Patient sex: F
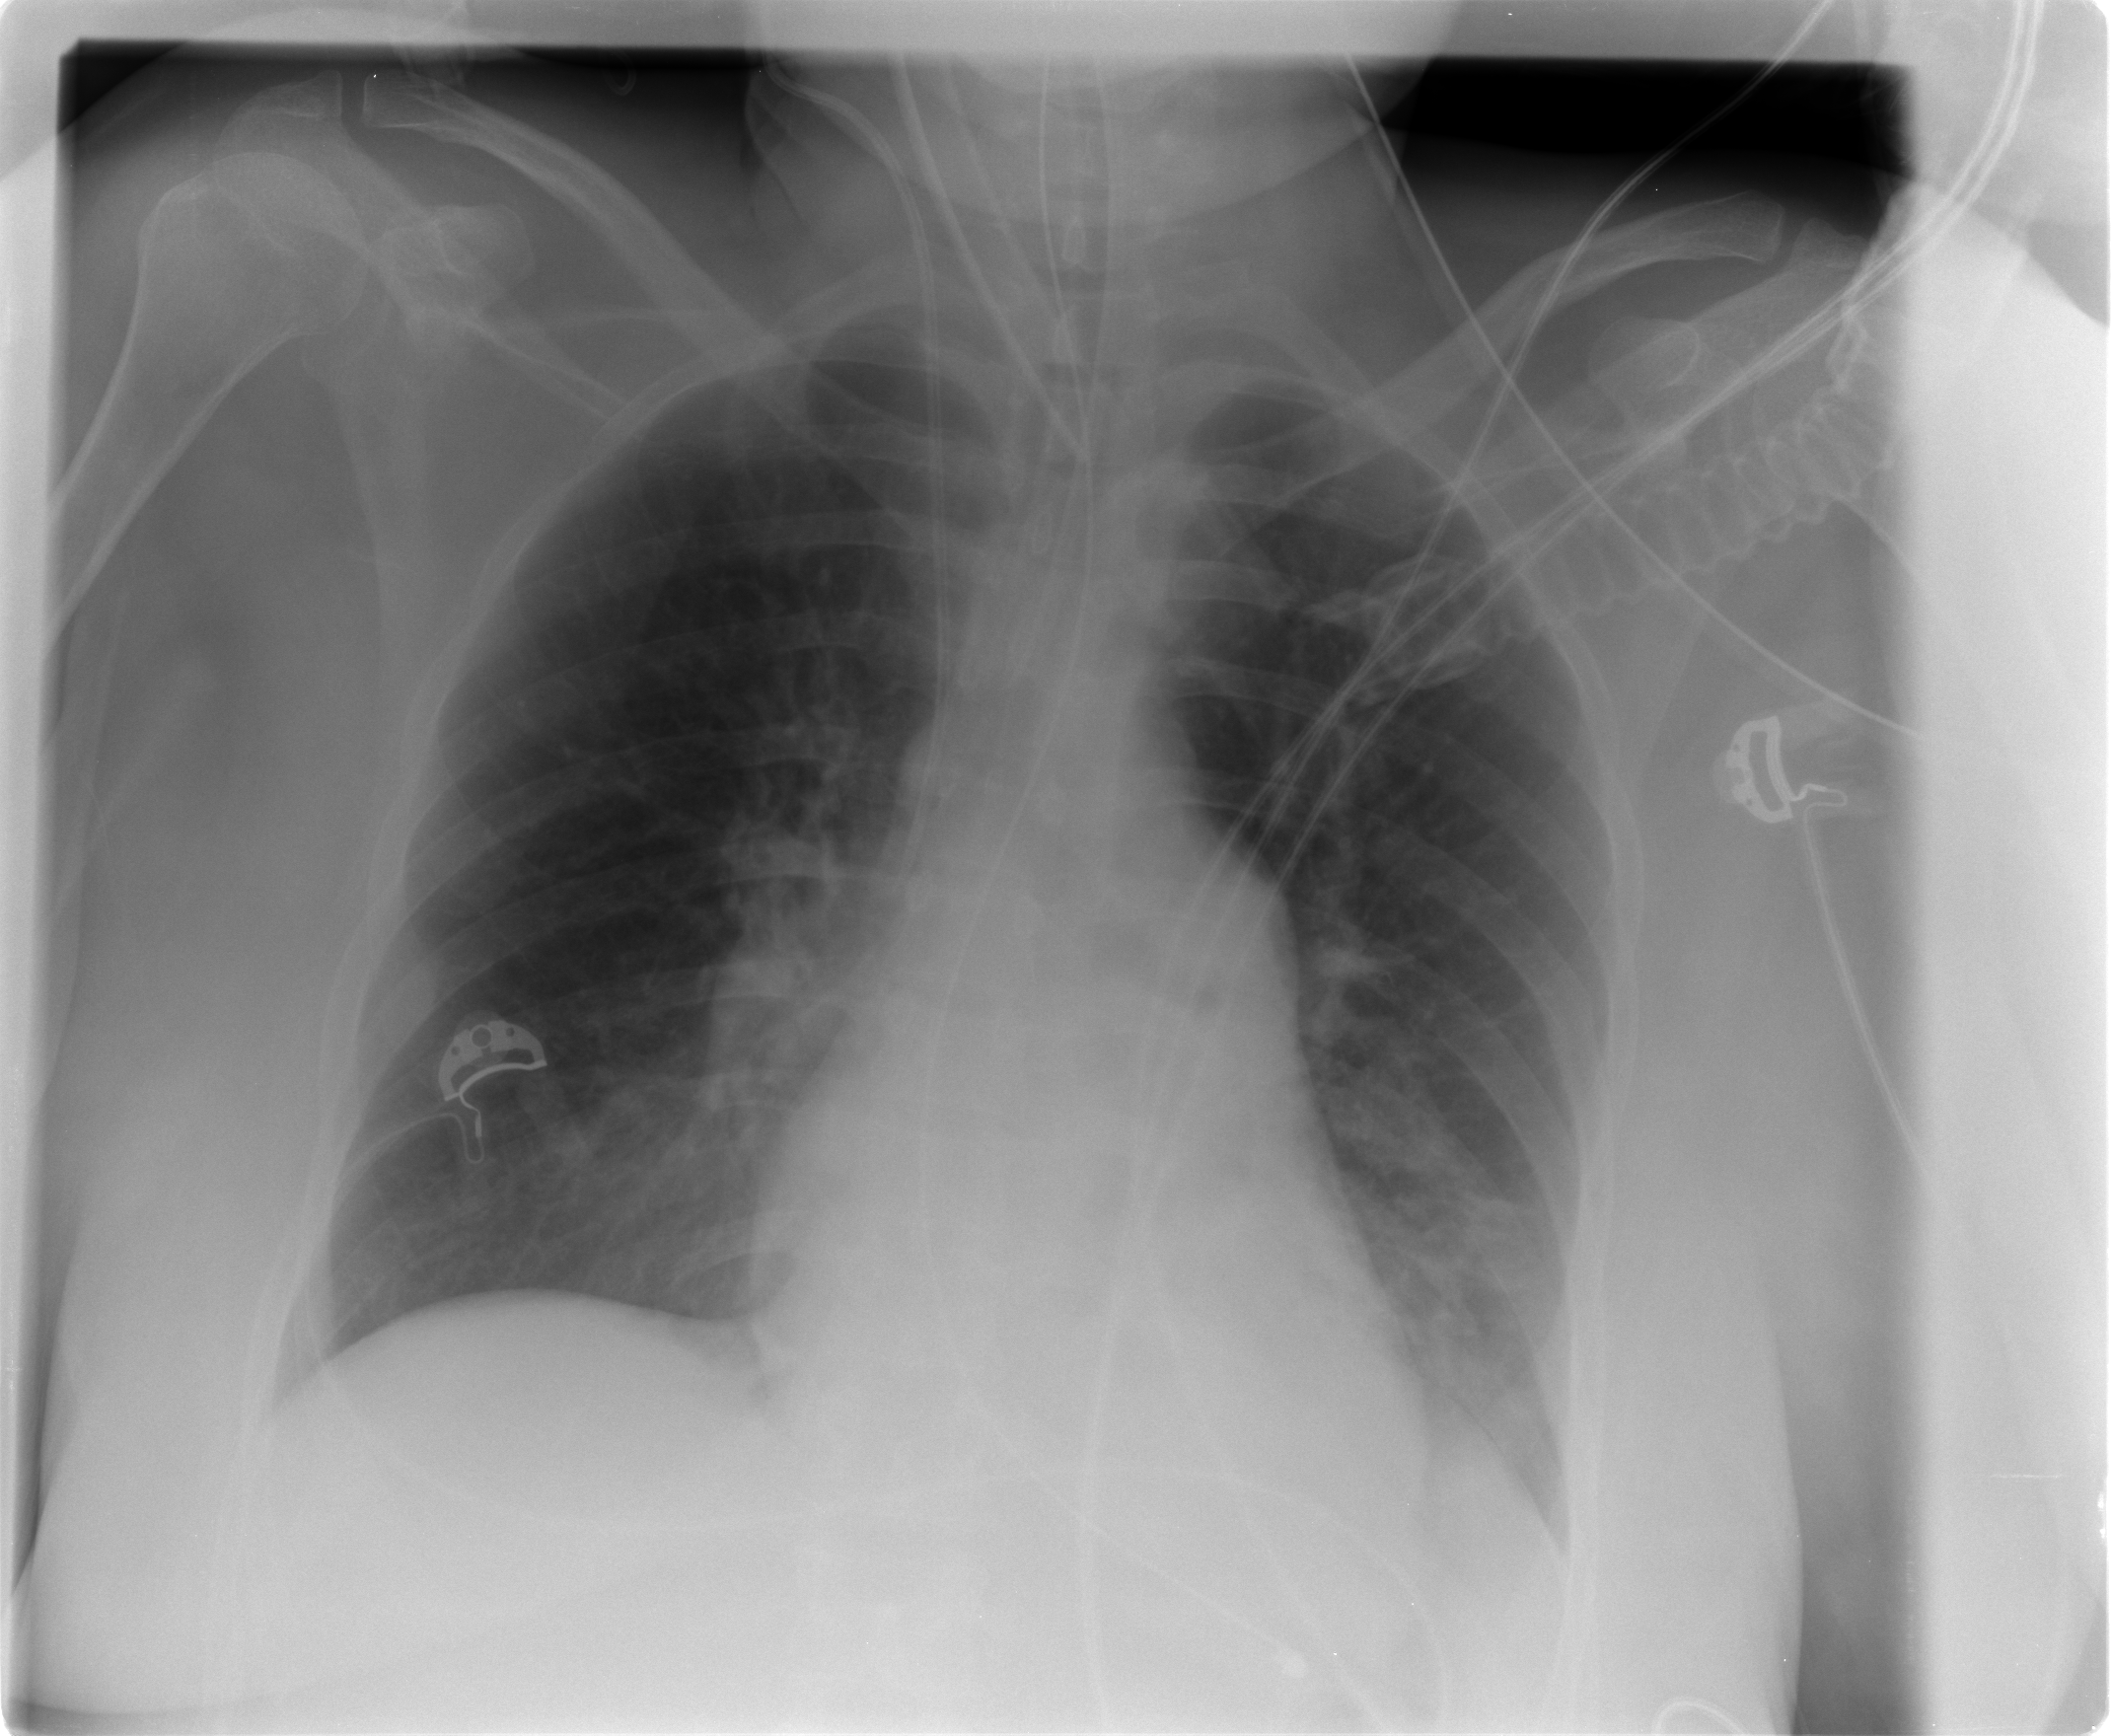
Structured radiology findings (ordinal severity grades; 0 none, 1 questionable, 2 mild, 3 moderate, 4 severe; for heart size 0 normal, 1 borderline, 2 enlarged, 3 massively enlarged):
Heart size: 0
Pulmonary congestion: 1
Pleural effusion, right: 0
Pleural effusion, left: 0
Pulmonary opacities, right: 0
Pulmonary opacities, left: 0
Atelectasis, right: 0
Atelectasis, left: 2